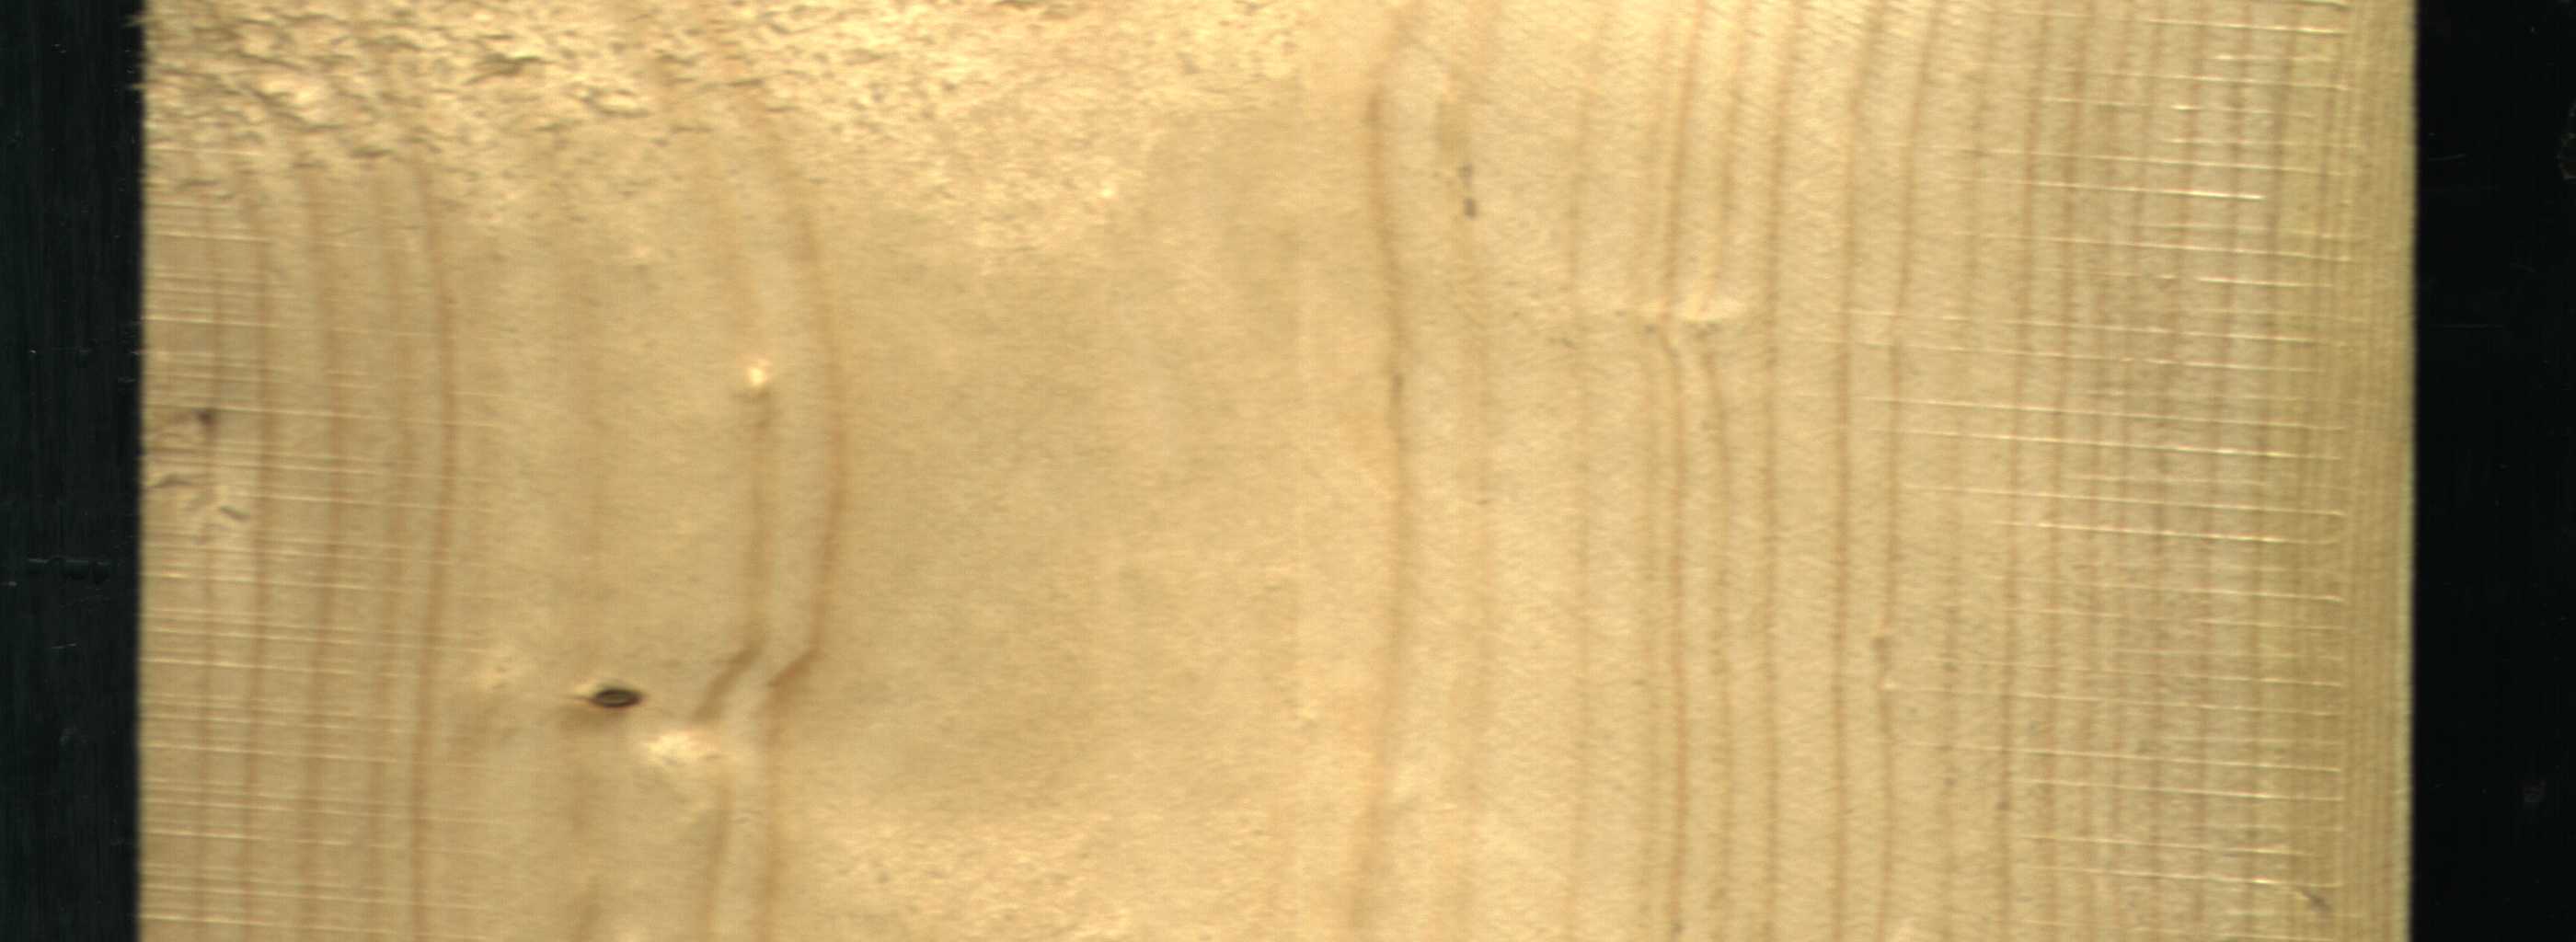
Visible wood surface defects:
Dead_Knot